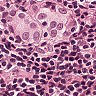
Metastatic tissue present: yes